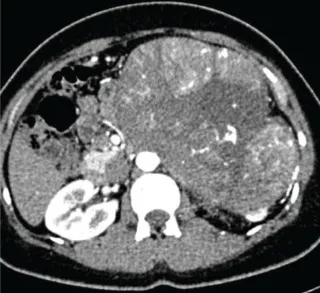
Characteristics of primary adrenal cortex tumor. (A) CT scan result of the patient revealed left adrenal gland huge mass.
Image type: radiology (ct)